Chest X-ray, AP view. Patient: 68 years old, sex F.
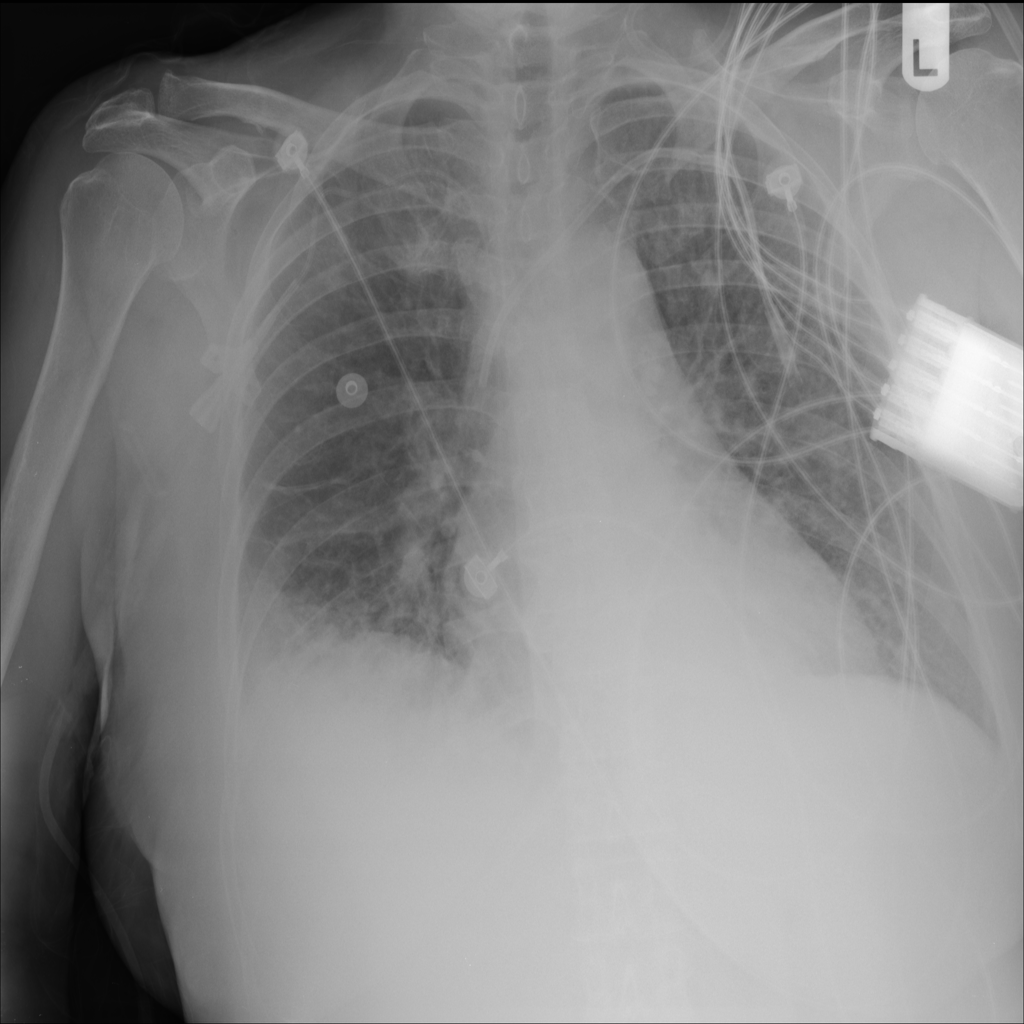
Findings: No Finding